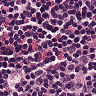
Metastatic tissue present: no